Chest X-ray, PA view. Patient: 57 years old, sex F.
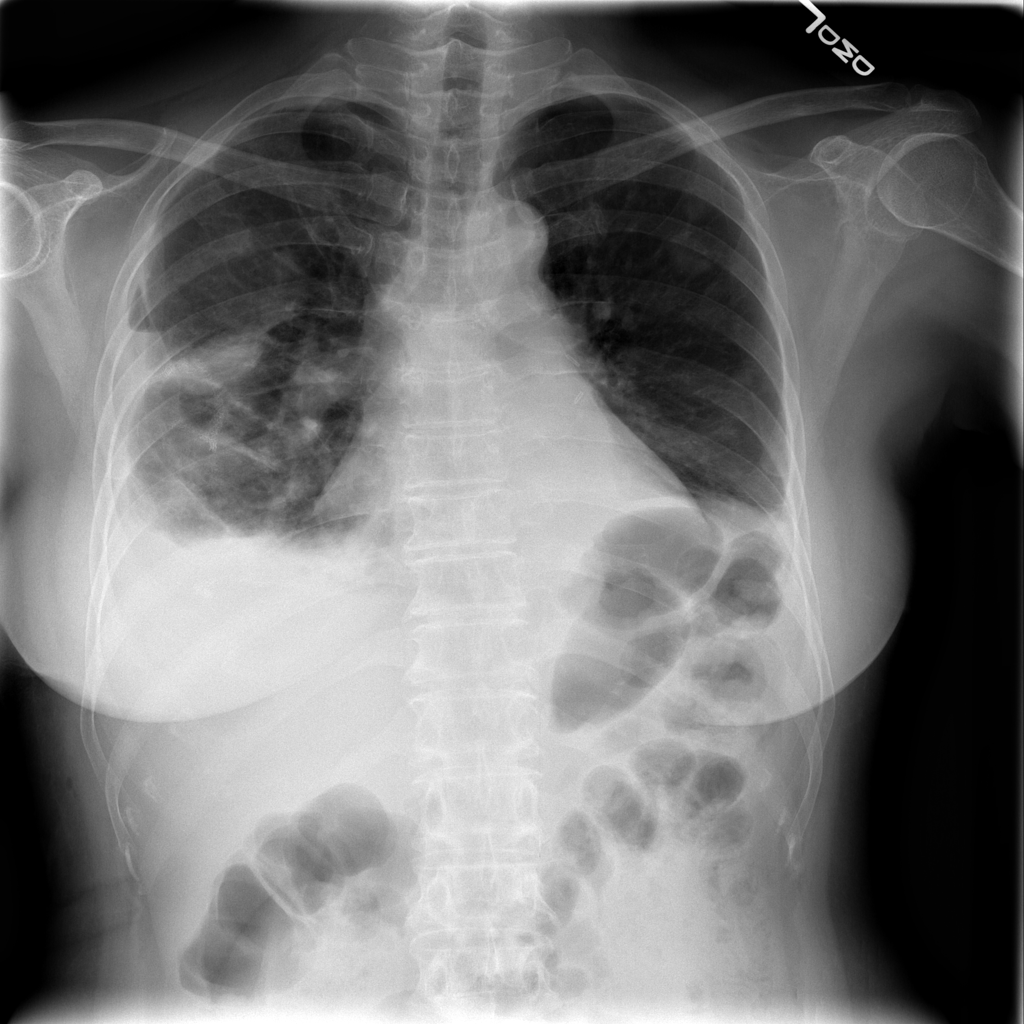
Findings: Effusion, Nodule, Pneumothorax